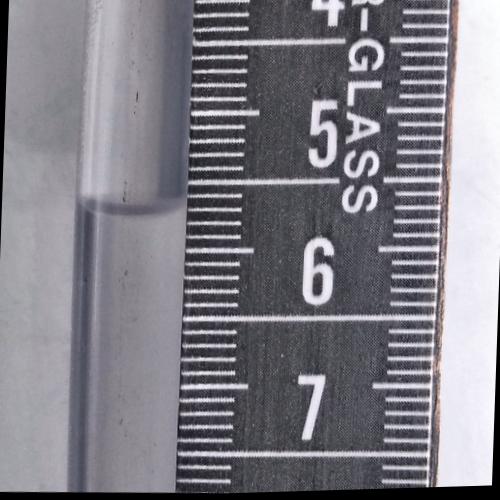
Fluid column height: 5.7 cm